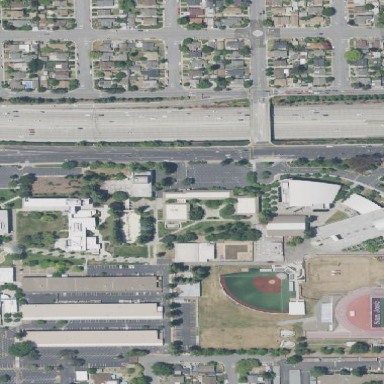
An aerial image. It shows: College or university.